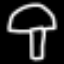
Label: mushroom